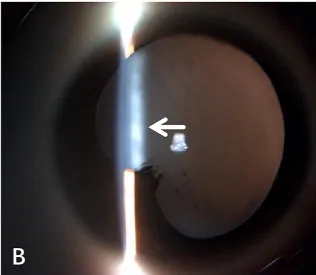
Anterior segment photography and FFA examination at the initial visit suggest OT. Cortical opacification of the lens (white arrow) was observed using a slit lamp with a narrow light band (B). The refractive stroma was unclear, with a large area of subretinal hyperfluorescence and prepapillary membranous hyperfluorescence extending below the retina (white arrowhead).
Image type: ophthalmic_imaging (slit_lamp_photograph)